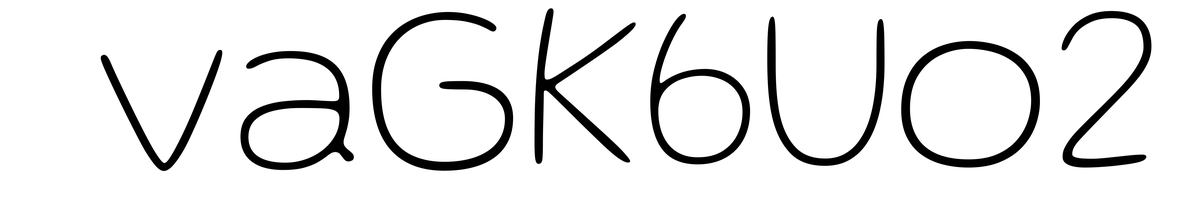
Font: Gluten_Thin